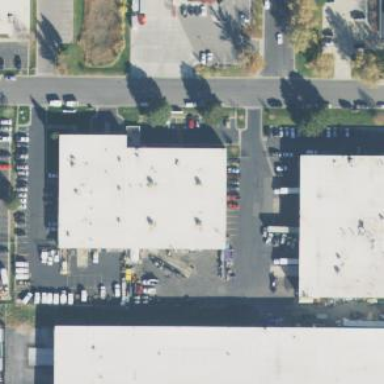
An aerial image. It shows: Industrial building.